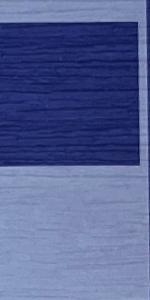
Label: Empty